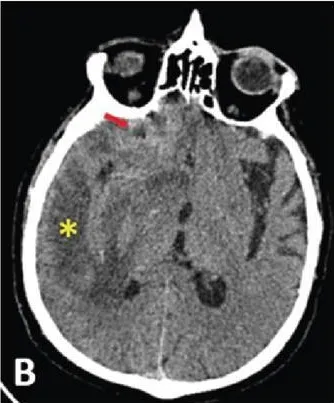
1: A 68-year-old male patient with intracranial aspergillosis. A-B: The axial non-contrast brain CT shows centrally hypodense lesions with peripheral hyperdense areas, compatible with an abscess (red arrows), in the anterior part of the right frontal lobe. Additionally, there is extensive vasogenic edema in the surrounding brain.
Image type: radiology (ct)